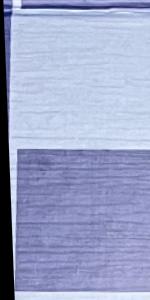
Label: Empty